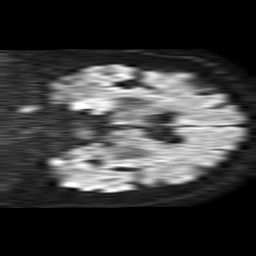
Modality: TRACE
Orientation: coronal
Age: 72
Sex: female
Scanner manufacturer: philips
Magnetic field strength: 1.5 T
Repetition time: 4.6 s
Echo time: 0.08517 s